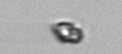
Label: Heterocapsa_rotundata